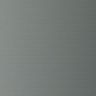
Metastatic tissue present: no